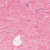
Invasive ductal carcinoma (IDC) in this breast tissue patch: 0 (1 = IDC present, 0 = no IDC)